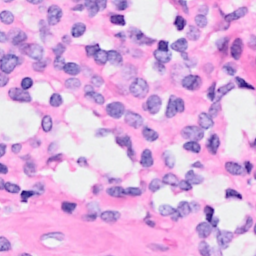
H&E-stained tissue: Breast